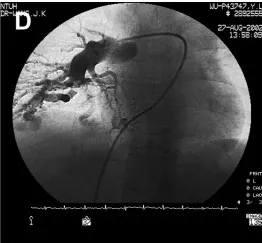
Type I Gaucher disease with exophthalmos and pulmonary arteriovenous malformation. (D) Pulmonary angiogram demonstrates right pulmonary arteriovenous malformation.
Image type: radiology (ultrasound)